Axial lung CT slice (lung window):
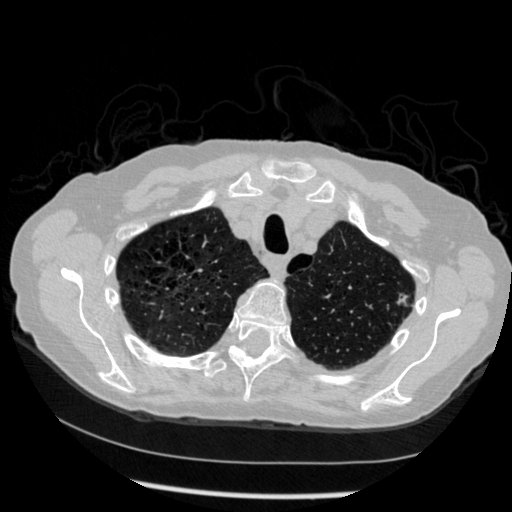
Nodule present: yes
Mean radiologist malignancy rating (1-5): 3